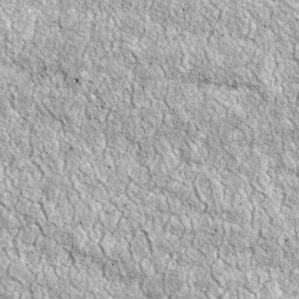
Label: non_frost